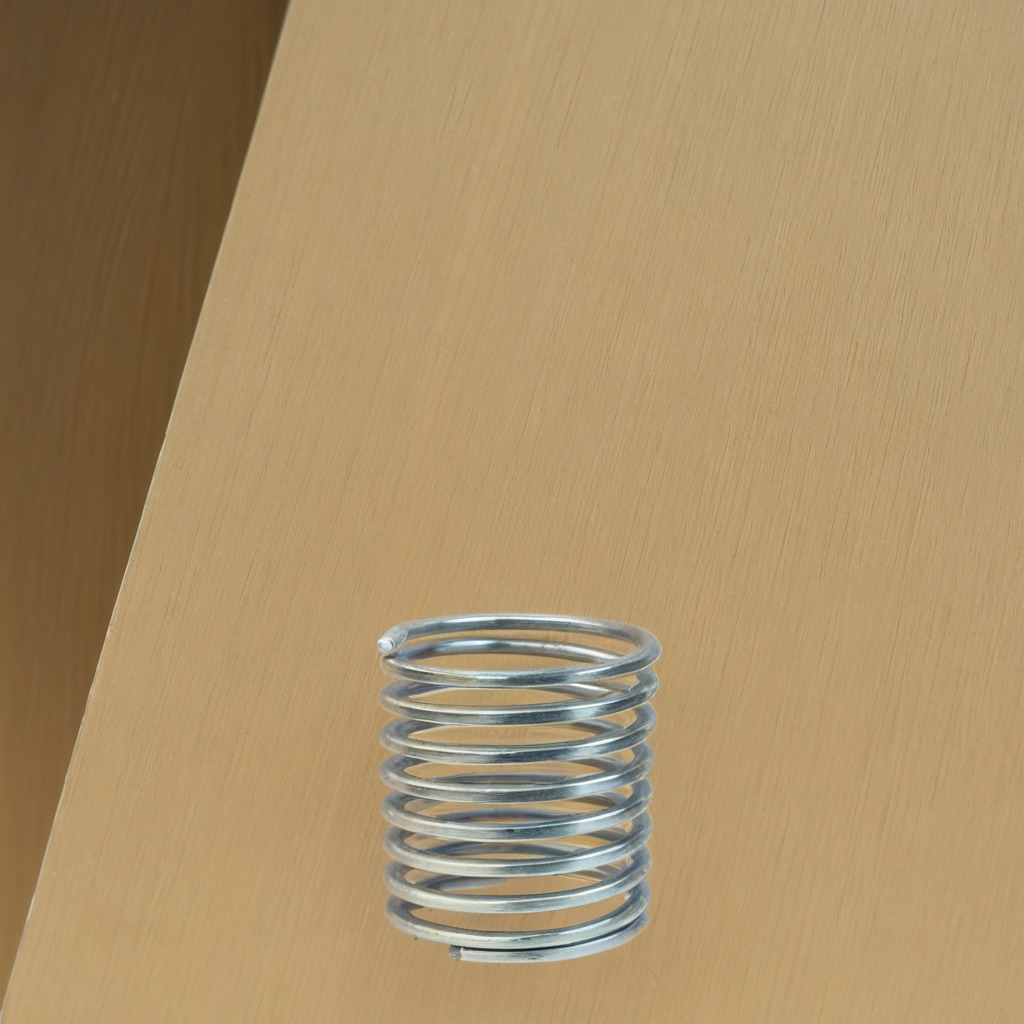
A coiled metal spring is lying on a plywood surface in a paint workshop lit by afternoon window light.